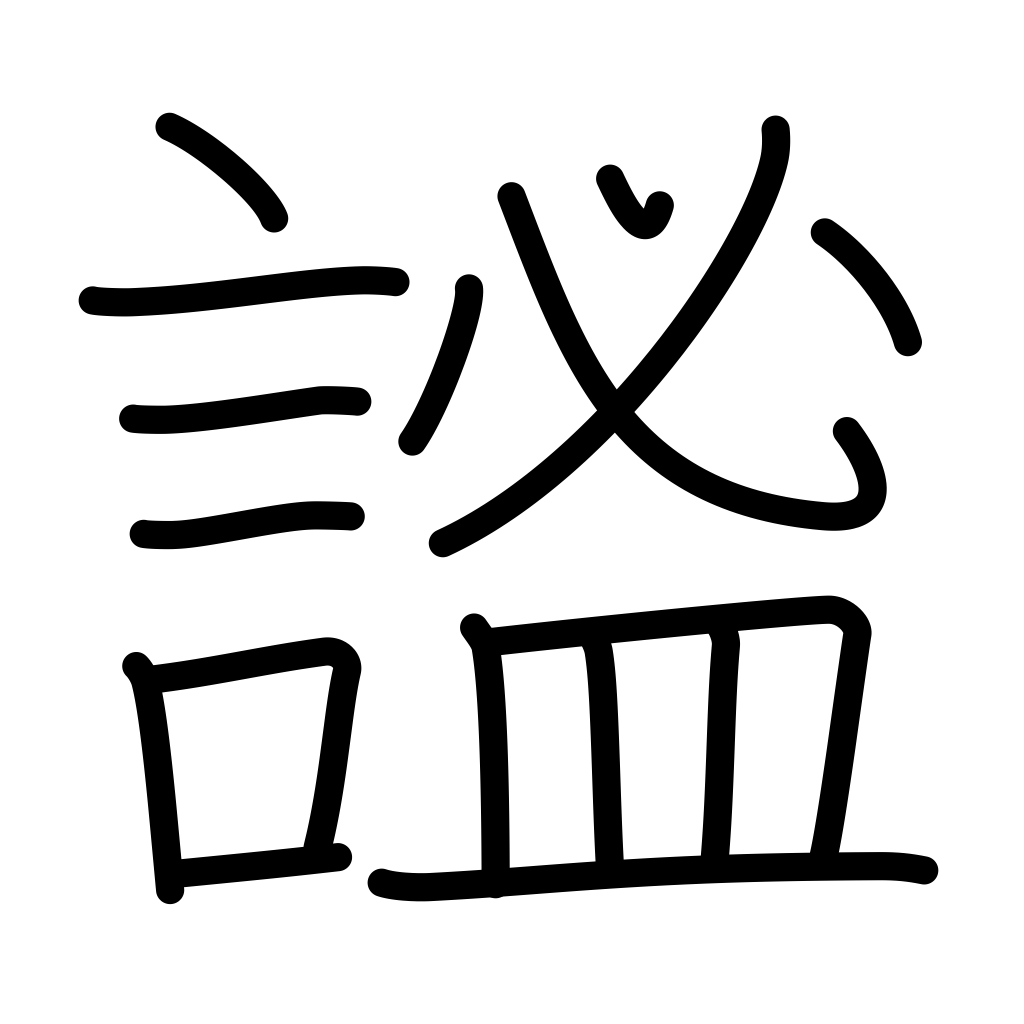
Meaning: quiet